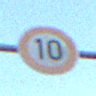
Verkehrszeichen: Geschwindigkeit10
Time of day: SunriseSunset
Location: Outdoor (Nature)
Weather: Clear
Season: NotSpecified
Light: Natural